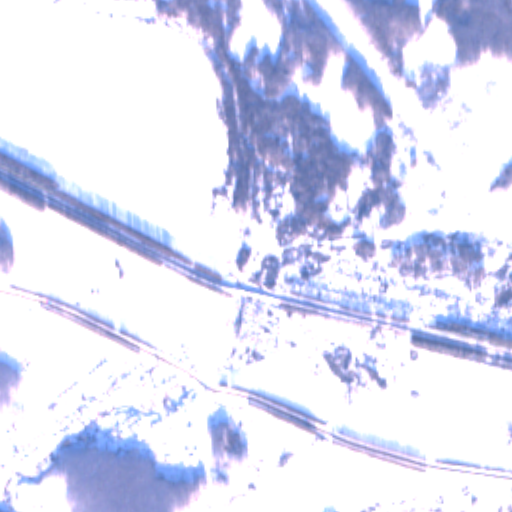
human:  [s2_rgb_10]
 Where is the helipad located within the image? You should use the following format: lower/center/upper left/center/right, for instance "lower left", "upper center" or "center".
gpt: The helipad is located in the center left of the image.
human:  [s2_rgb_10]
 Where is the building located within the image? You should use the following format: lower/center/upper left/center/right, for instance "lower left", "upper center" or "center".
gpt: There is no building in the image.